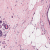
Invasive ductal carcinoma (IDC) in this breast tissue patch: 0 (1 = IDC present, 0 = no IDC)